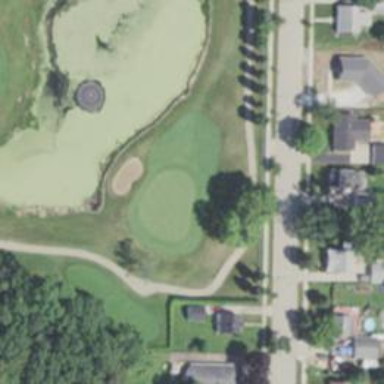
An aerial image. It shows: Path used for both walking and golf.